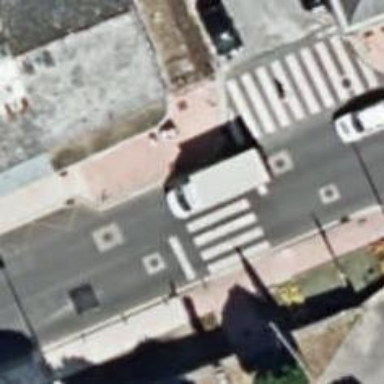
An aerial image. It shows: Uncontrolled crossing on the road.